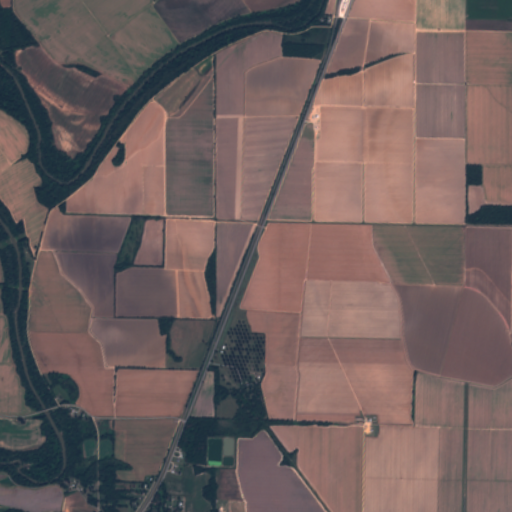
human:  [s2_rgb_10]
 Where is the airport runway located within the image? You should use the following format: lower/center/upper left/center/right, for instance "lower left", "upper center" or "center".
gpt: The airport runway is located in the lower center of the image.
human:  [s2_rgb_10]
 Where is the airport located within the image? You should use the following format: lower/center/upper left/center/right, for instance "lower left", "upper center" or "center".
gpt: There is no airport in the image.